Question: Find the area of the quadrilateral in the figure, where the side length of the square border is 10 and the vertices of the quadrilateral are all on points that are integer multiples of 0.5. The result is rounded to one decimal place
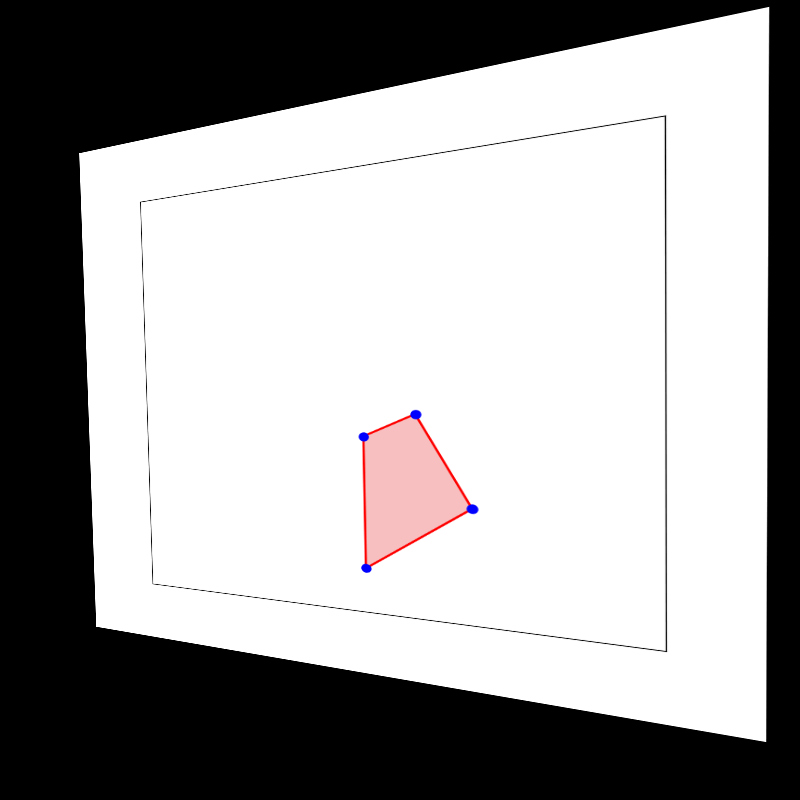
Answer: 4.2